Interaction volume radius: 5 \u00c5
Interaction volume height: 15 \u00c5
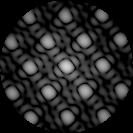
Disorder parameter: 0.04493